Question: I am using the following code to crop an image . when I print the cropped,Its showing and empty array. Could anyone help me to get this cropping done right
'''
import cv2
import pytesseract
image = cv2.imread(r'C:\Users\Ramesh\Desktop\Parsing_Project\Resumes_jpg\Akhil\output1.jpg')
image = cv2.resize(image,(800,740))
cropped = image[292:37, 564:65]
cv2.imshow("cropped",cropped)
cv2.waitKey(0)
'''

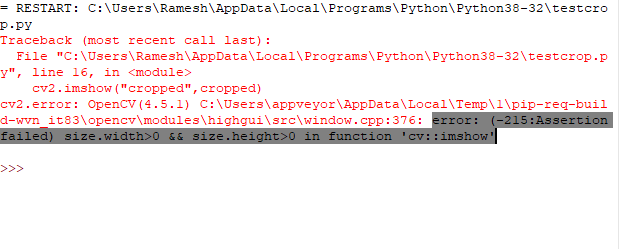
Answer: When you read an image with OpenCV Python you get a Numpy array. Cropping from this array (it's called <URL> does not work that way. You do not define start and length, but start and end point:
'''
cropped = image[start_row:end_row, start_col:end_col]
'''
Be aware that the end row/col itself are exclusive so not included. What you get with your example is of course an empty array which is impossible to display with OpenCV.